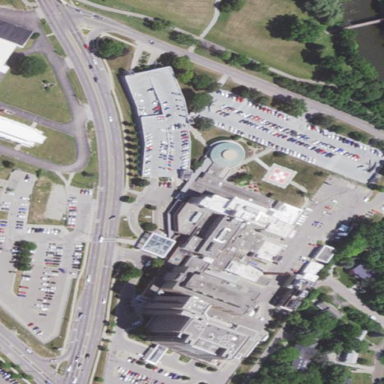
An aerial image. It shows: Hospital providing healthcare services.